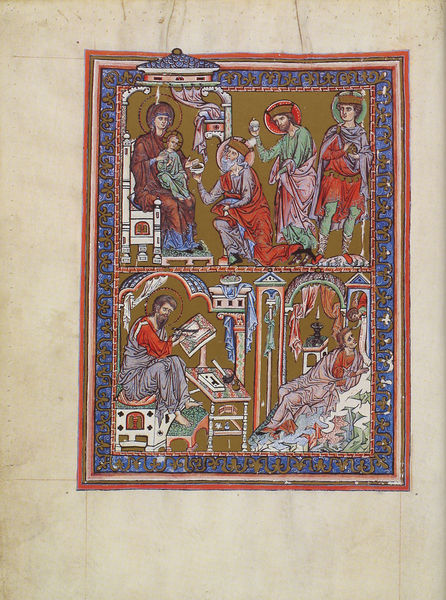
Titel: Das Goslarer Evangeliar
Institution: Goslar, Stadtarchiv
Schlagwörter: blau, weiß, grün, sitzen, bunt, schwarz, stuhl, säulen, rot, bibel, rahmen, vorhang, gold, kind, mutter, blatt, engel, farbig, farbe, linien, kaiser, könig, thron, glänzen, buch, linie, künstler, seite, knien, tron, pult, buchseite, pergament, christus, jesus, schreiben, heiliger, könige, schreiber, heilig, maria, madonna, anbetung, handschrift, kronen, jesuskind, buchmalerei, gaben, evangeliar, drei könige, balthasar, heilger, #thron, archiutektur, buch evangelium